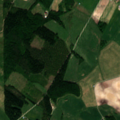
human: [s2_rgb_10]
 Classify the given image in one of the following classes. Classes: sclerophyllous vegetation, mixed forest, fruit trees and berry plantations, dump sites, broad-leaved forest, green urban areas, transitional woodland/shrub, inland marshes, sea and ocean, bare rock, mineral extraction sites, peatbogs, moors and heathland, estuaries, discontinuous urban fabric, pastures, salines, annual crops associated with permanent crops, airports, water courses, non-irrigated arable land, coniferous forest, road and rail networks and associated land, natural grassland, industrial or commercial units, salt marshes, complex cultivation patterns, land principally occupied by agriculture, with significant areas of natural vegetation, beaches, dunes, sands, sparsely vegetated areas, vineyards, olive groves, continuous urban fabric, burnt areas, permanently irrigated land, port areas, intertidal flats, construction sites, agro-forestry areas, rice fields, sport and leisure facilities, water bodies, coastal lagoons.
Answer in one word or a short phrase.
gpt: non-irrigated arable land, land principally occupied by agriculture, with significant areas of natural vegetation, mixed forest